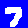
Digit: 7